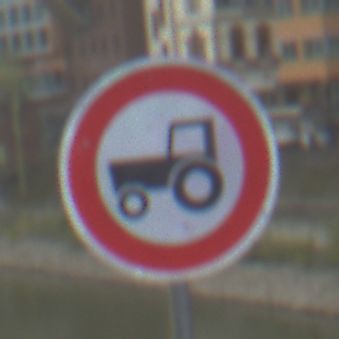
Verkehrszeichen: VerbotKraftfahrzeugeZuegeNichtSchneller25
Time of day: SunriseSunset
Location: Outdoor (Urban)
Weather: PartlyCloudy
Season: NotSpecified
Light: Natural